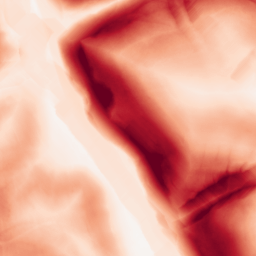
Category: morphological
Decomposition family: morphological_gradient
Decomposition parameters: size: 15
shape: diamond
Upsampling method: cubic_mitchell
Upsampling parameters: scale: 4
Upsampling scale: 4